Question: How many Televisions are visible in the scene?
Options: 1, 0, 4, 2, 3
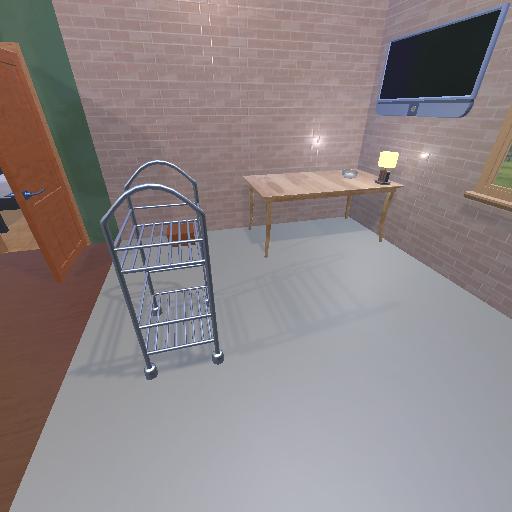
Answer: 1